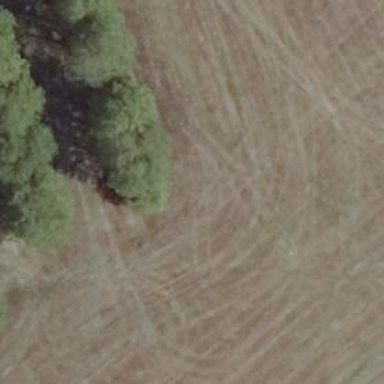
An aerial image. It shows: Row of trees in natural setting.